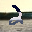
Label: 2